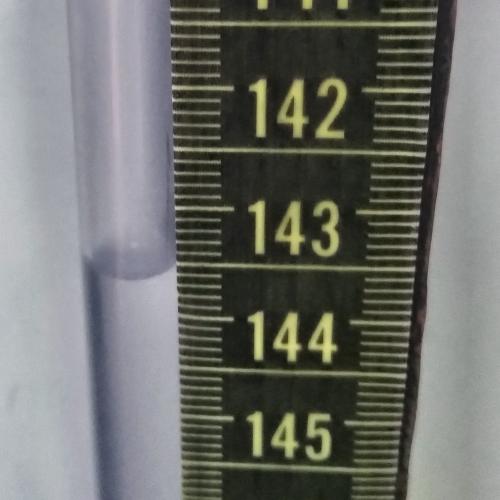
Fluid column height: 143.6 cm